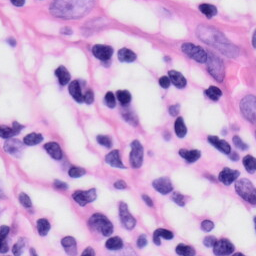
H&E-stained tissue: Skin